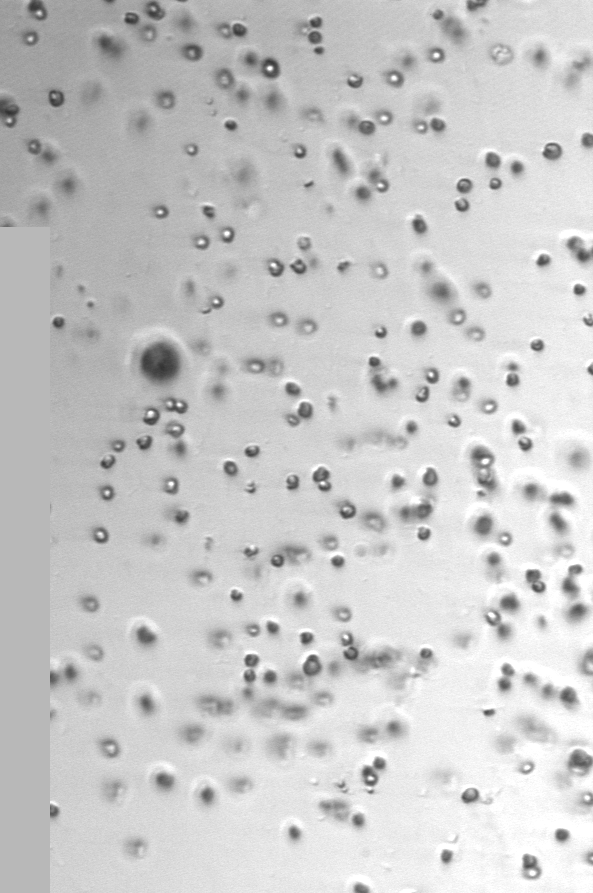
Label: Phaeocystis